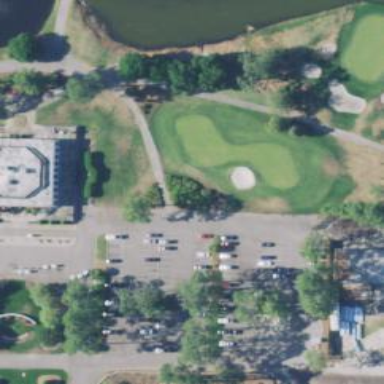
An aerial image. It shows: Golf cartpath that is also road path.